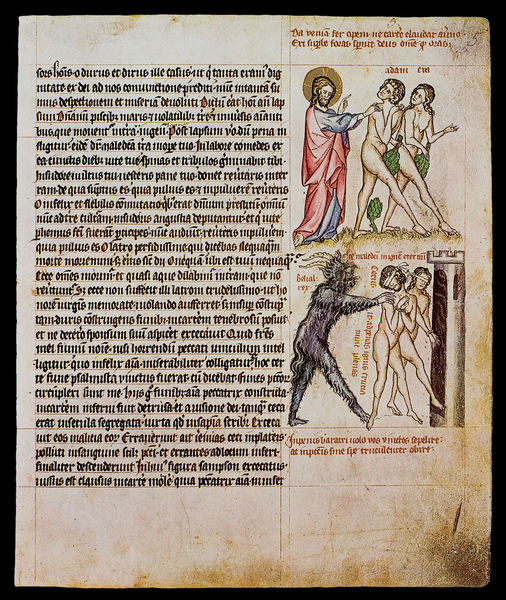
Titel: Passional der Kunigunde von Böhmen
Institution: Prag, Nationalbibliothek
Schlagwörter: akt, blau, nackt, grün, menschen, braun, bunt, schwarz, rot, wiese, bibel, gold, haare, turm, engel, fell, schrift, scham, tor, zinnen, adam, eva, paradies, illustration, text, strafe, flecken, heiligenschein, nimbus, christus, jesus, sündenfall, teufel, mittelalter, zottig, hörner, zeilen, vertreibung, adam und eva, ungeheuer, augenbinde, feigenblatt, buchmalerei, minuskeln, manuskript, heilgienschein, #blau, #gilb, augenbinden, auzug garten eden